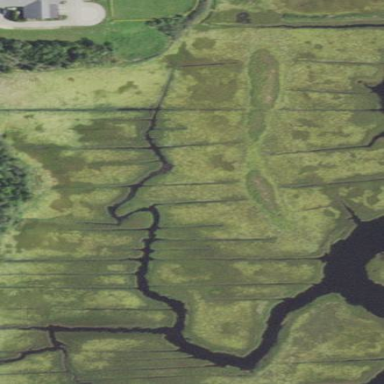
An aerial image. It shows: Tidal saltmarsh wetland.